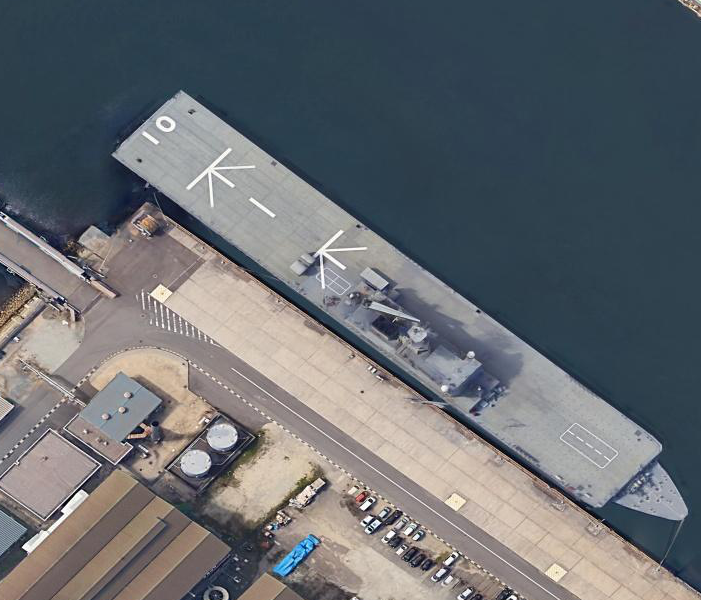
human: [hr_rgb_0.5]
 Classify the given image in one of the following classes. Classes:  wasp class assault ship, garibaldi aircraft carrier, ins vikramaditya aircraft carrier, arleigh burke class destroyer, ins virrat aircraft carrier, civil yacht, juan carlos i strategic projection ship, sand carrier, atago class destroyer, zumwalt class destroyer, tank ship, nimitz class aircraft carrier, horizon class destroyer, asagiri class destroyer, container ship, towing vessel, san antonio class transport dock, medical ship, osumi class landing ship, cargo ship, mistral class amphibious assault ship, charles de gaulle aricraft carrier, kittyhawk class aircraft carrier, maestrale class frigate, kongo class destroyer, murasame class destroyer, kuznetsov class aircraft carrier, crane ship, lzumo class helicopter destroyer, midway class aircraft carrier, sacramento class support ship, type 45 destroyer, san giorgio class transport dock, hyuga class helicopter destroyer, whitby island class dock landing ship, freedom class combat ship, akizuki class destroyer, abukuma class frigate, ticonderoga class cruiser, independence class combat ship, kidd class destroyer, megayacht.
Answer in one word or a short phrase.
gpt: Osumi class landing ship